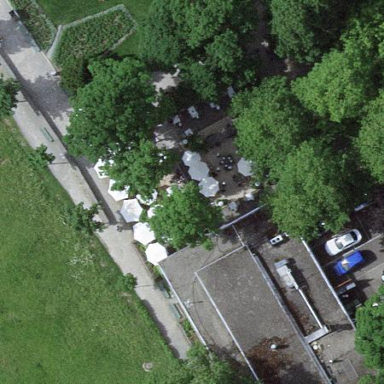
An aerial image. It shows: Outdoor seating area for leisure.